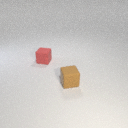
small brown rubber cube to the right of small red rubber cube